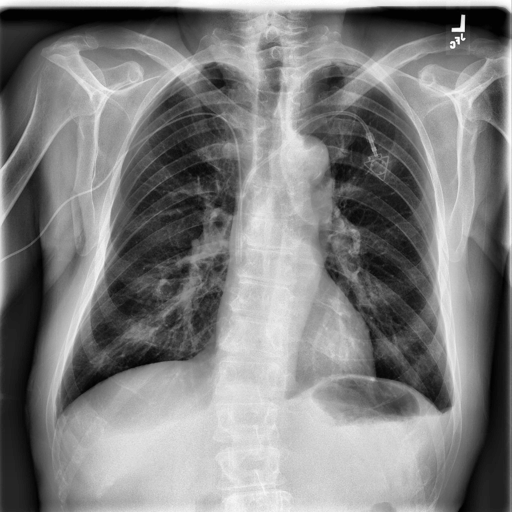
Finding: NORMAL